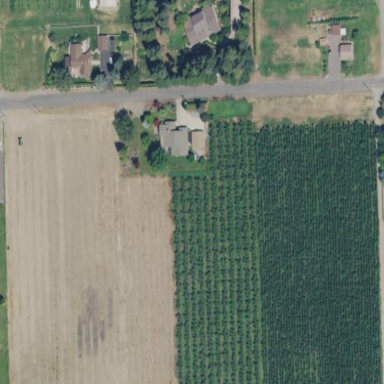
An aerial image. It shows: Orchard.